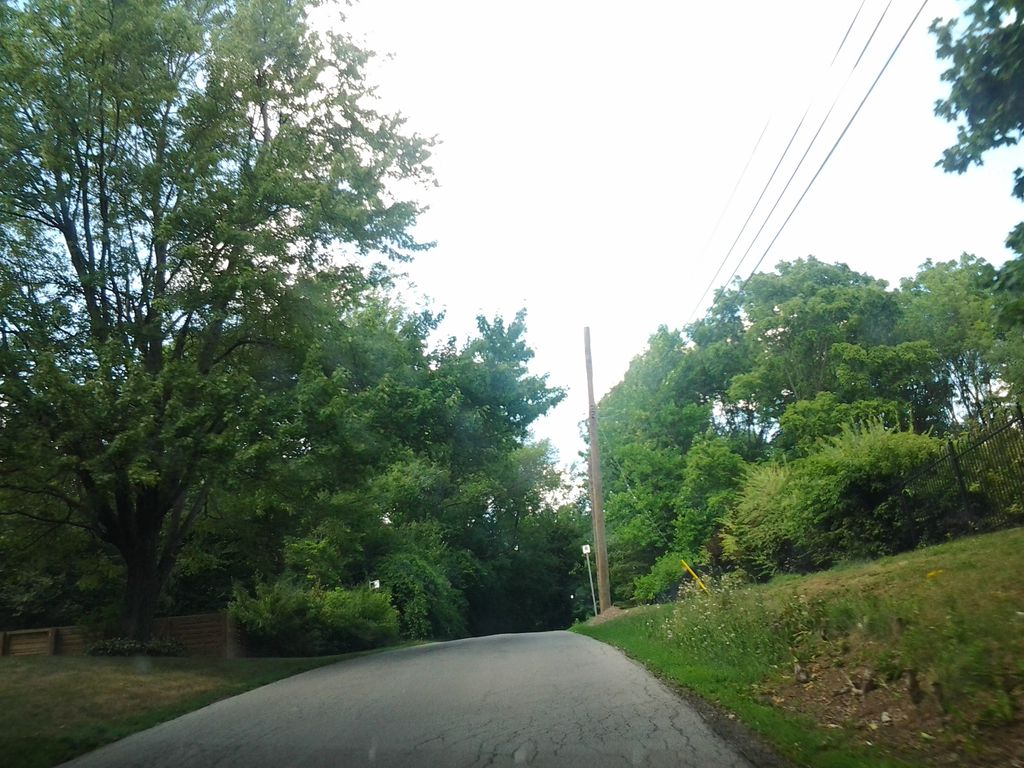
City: hamilton